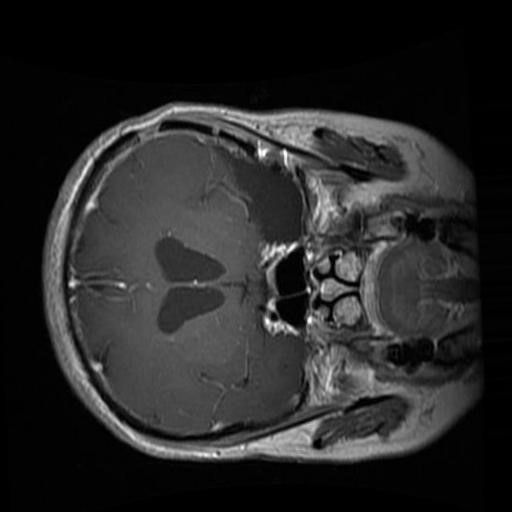
Label: brain_glioma